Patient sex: M
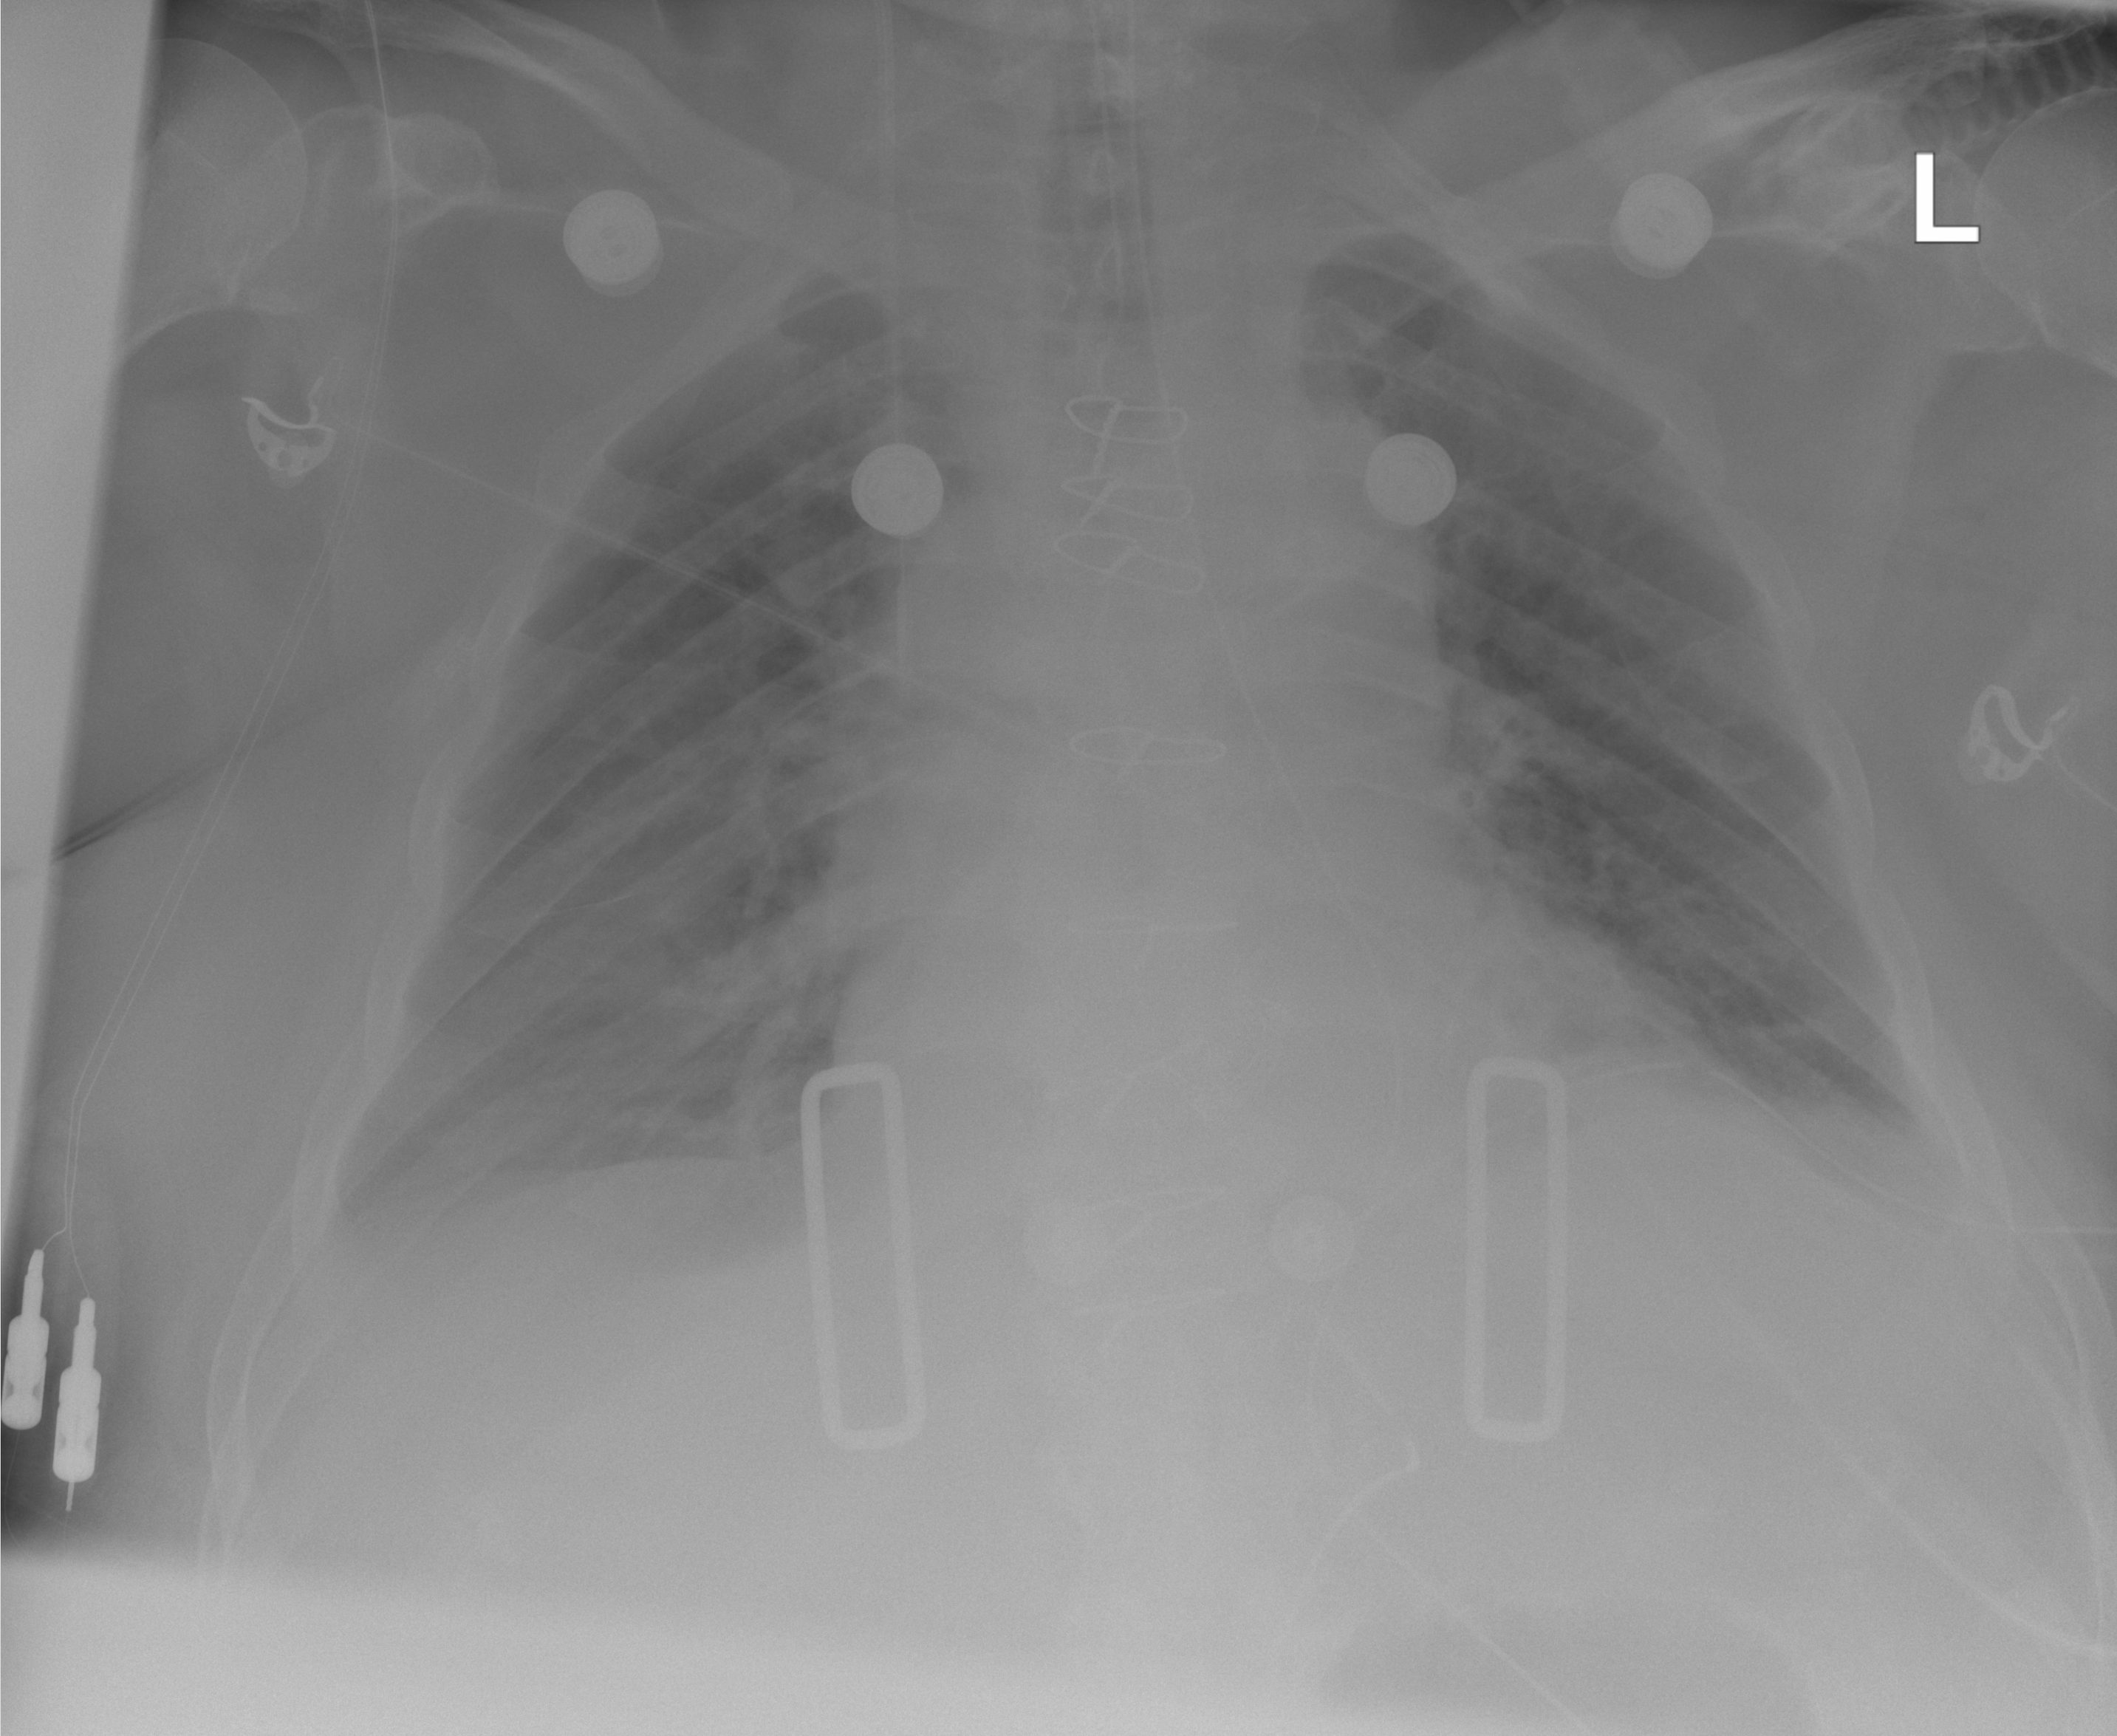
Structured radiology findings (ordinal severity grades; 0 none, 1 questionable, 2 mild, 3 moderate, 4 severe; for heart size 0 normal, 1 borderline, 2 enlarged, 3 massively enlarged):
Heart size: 3
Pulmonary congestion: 2
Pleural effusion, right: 1
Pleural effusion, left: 1
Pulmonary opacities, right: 0
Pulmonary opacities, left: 0
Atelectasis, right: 2
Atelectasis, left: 1